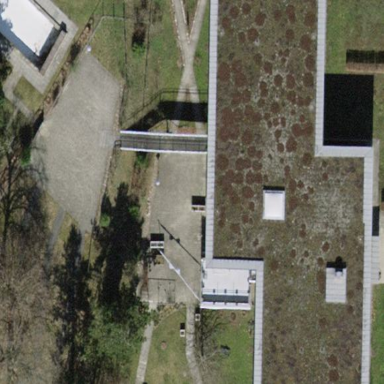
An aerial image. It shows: Hospital building.